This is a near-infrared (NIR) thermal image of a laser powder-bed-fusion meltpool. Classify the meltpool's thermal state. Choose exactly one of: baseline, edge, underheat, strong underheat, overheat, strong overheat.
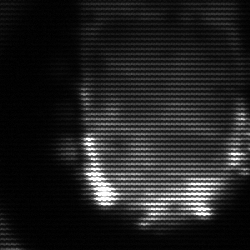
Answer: baseline